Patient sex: M
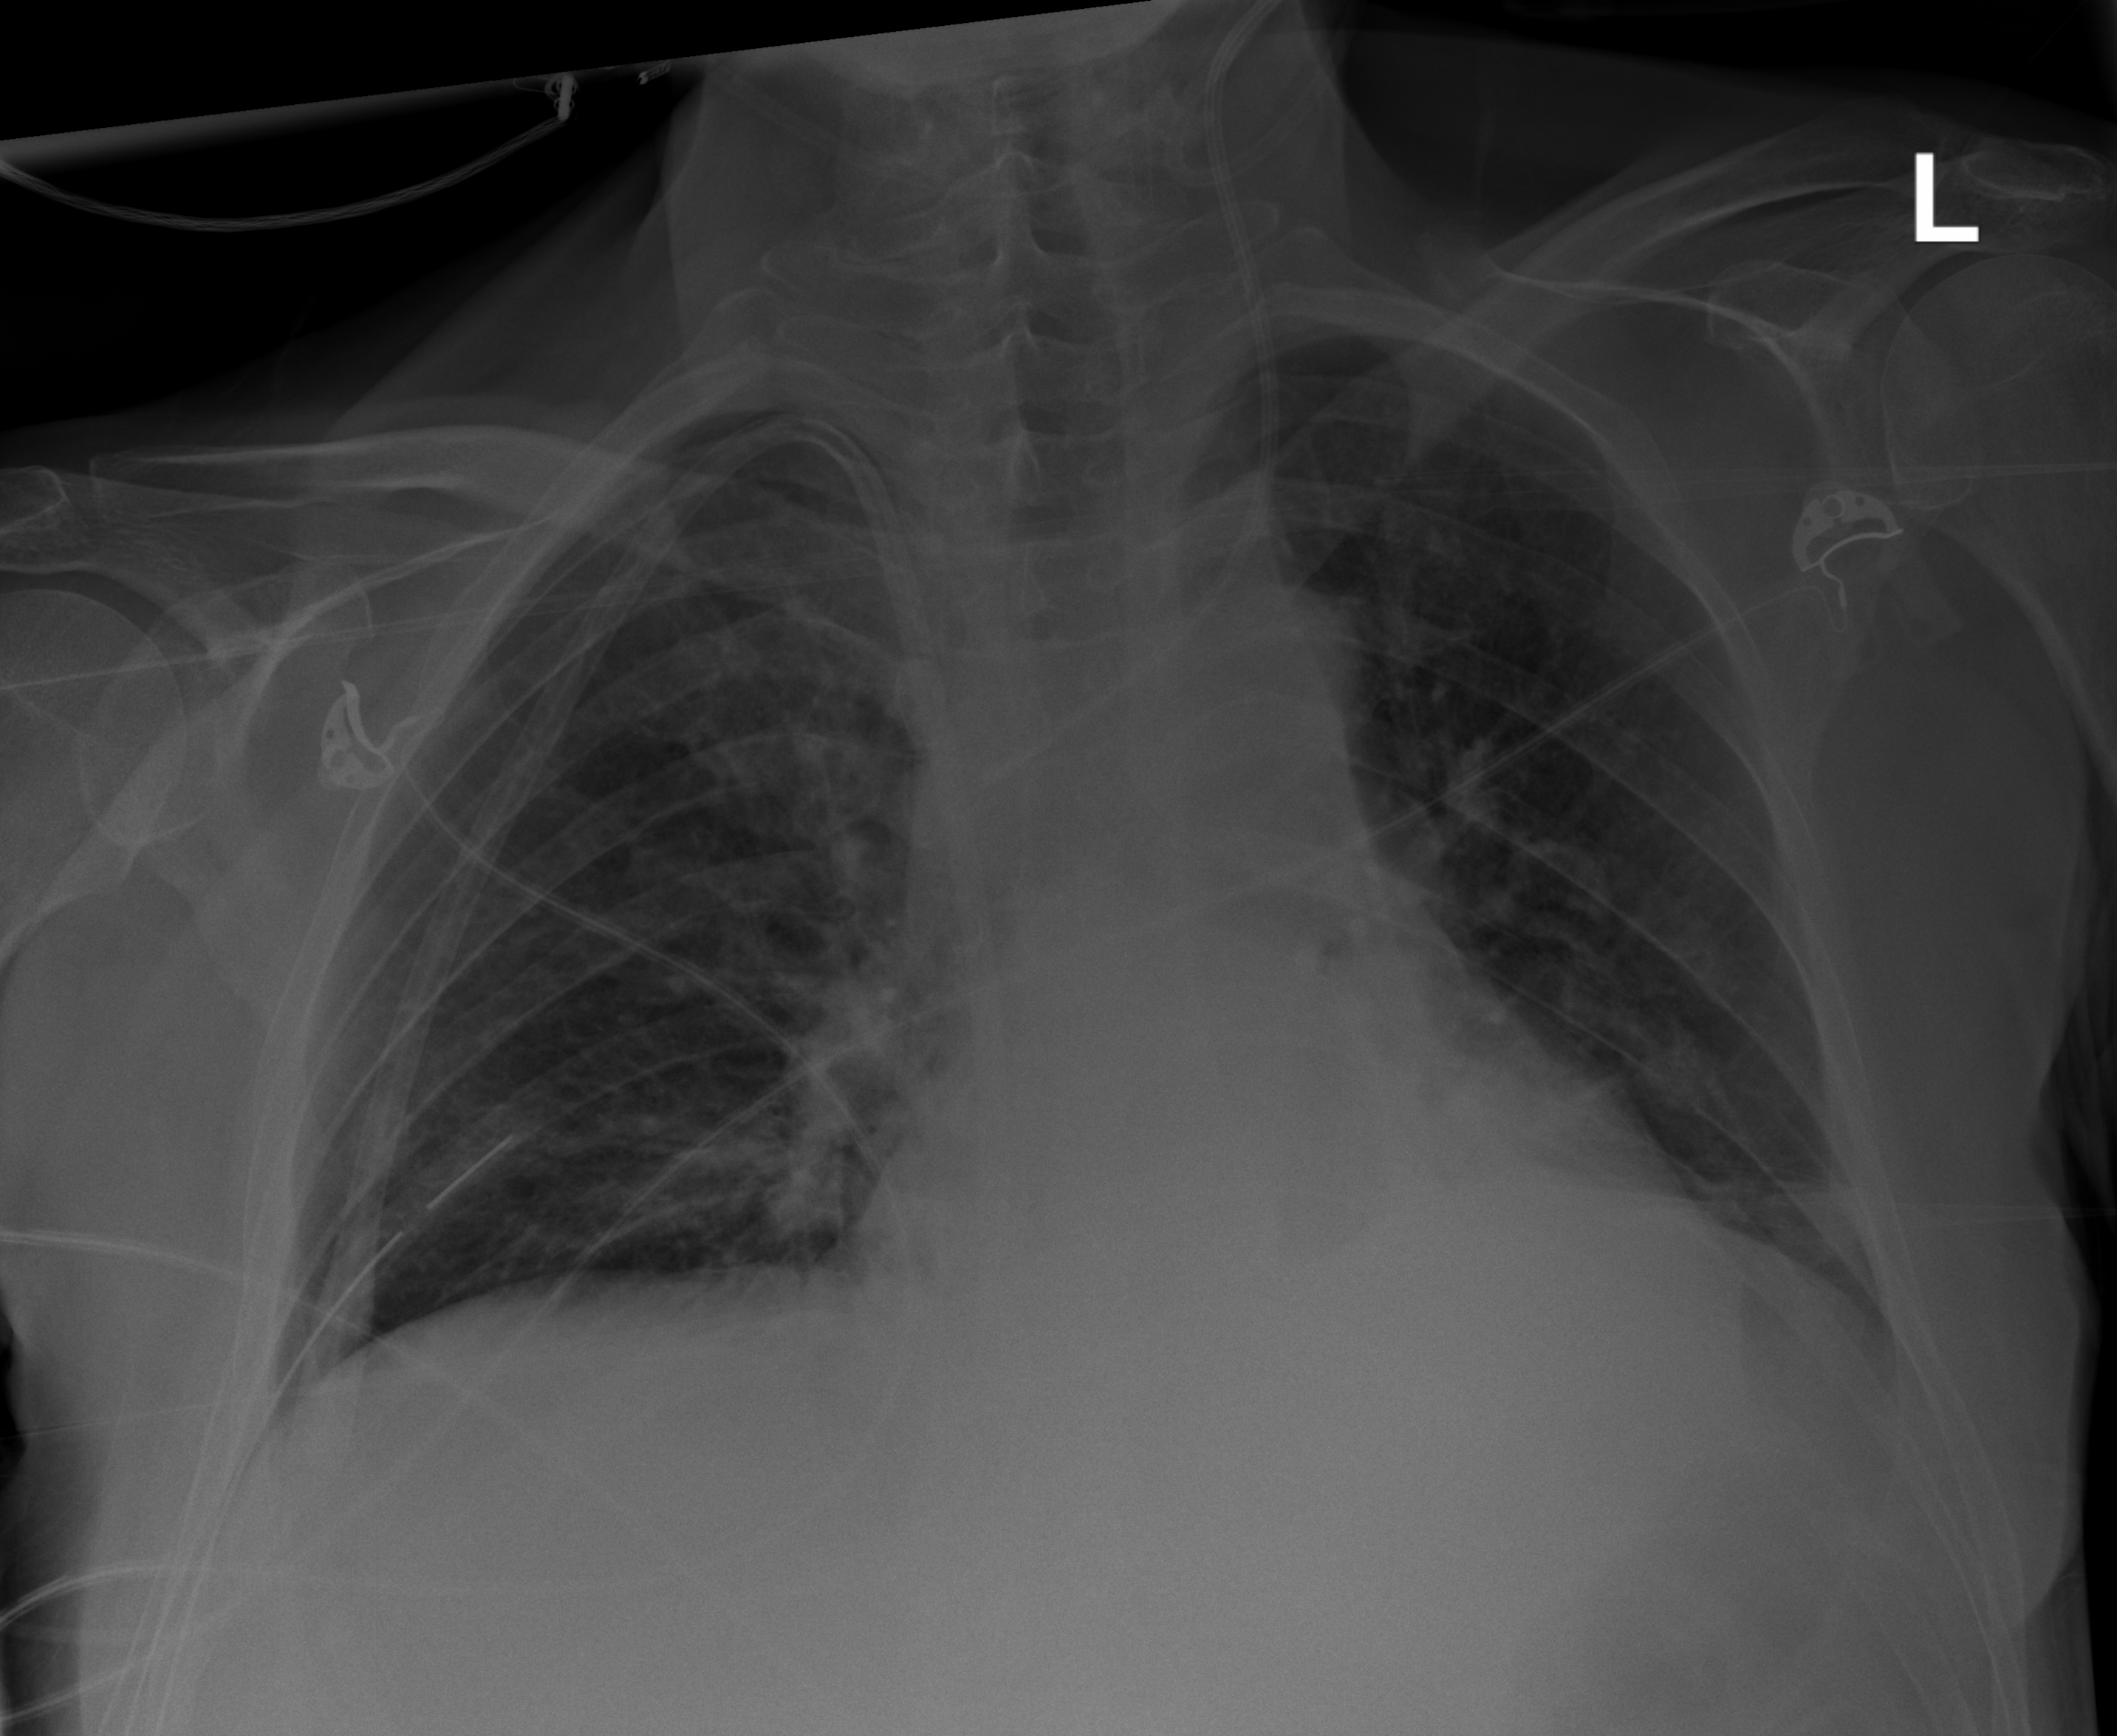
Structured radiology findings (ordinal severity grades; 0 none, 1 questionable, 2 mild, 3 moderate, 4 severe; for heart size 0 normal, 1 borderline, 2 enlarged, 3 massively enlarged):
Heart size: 0
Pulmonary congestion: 2
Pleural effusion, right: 0
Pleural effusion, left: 2
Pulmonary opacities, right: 0
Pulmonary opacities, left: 0
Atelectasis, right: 0
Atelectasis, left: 2